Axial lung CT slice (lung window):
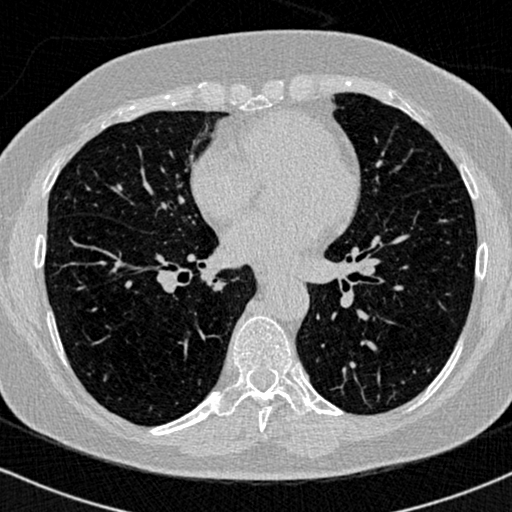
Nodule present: no